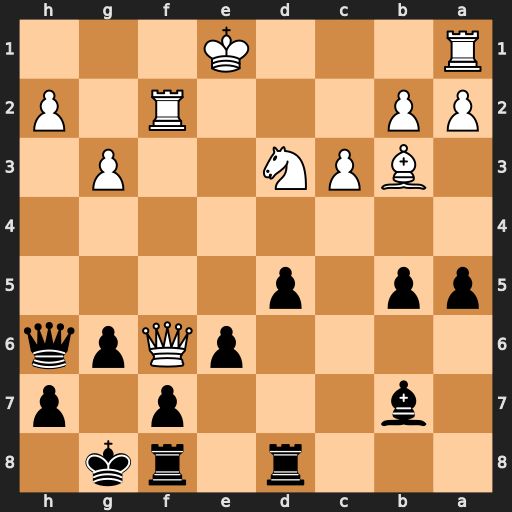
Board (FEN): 3r1rk1/1b3p1p/4pQpq/pp1p4/8/1BPN2P1/PP3R1P/R3K3
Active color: b
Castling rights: Q
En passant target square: -
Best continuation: Qe3+ Re2 Qxd3 Rd1 Qf5